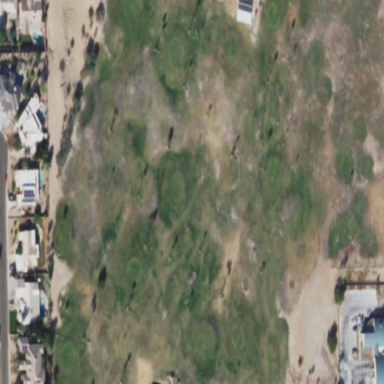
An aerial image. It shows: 18-hole golf course categorized under leisure land.